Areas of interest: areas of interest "Commercial service"
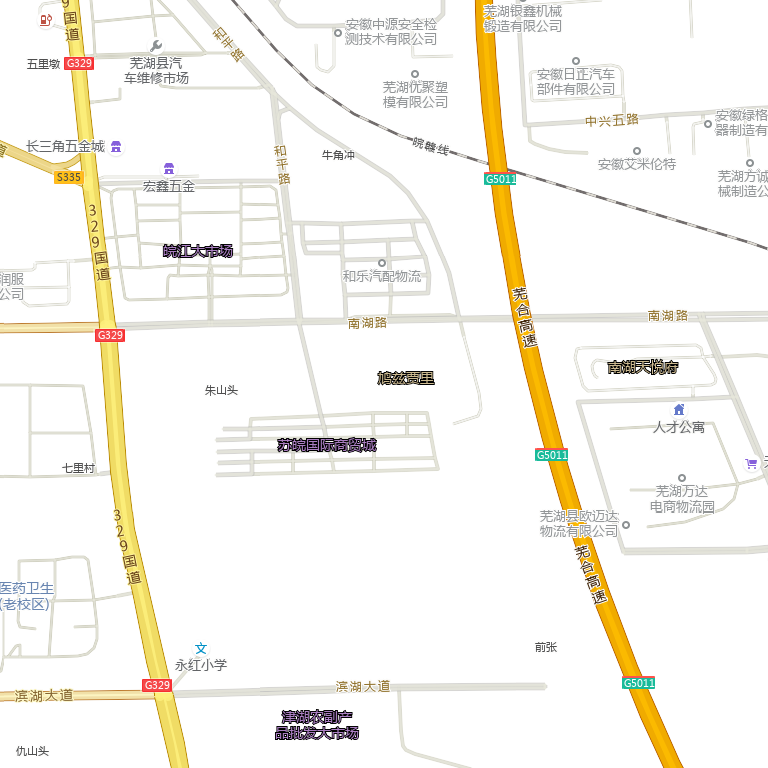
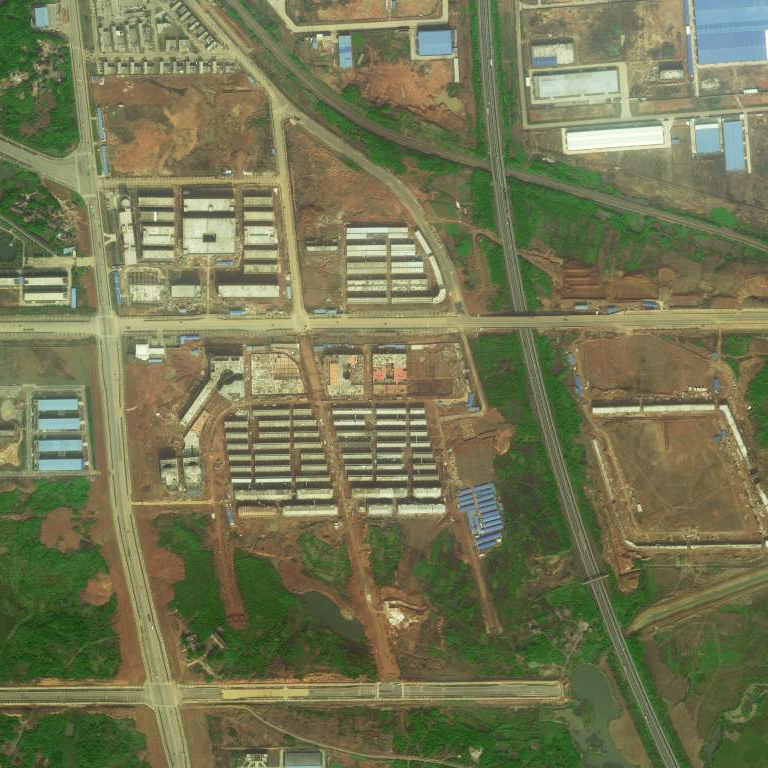